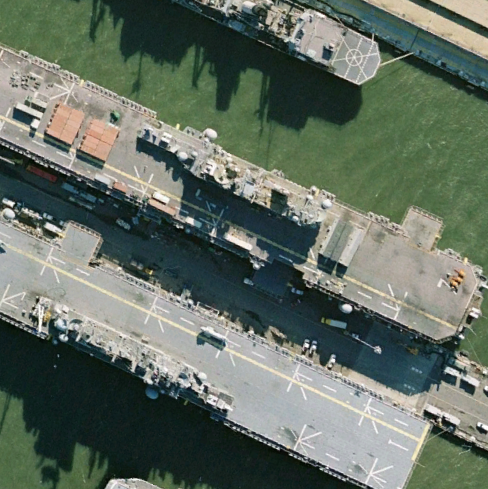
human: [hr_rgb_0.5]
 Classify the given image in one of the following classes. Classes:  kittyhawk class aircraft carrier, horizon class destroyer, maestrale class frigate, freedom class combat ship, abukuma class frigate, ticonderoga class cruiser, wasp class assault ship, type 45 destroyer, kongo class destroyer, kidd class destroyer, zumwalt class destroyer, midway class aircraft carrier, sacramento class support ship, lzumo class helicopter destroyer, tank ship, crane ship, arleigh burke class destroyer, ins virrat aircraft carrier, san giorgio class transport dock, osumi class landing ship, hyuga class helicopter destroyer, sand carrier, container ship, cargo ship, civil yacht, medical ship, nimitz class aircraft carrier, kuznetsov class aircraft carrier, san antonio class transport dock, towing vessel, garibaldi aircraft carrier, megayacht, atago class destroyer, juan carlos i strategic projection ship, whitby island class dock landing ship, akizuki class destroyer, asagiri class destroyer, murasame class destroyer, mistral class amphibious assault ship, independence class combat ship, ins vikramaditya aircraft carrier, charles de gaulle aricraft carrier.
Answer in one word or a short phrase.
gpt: Wasp class assault ship